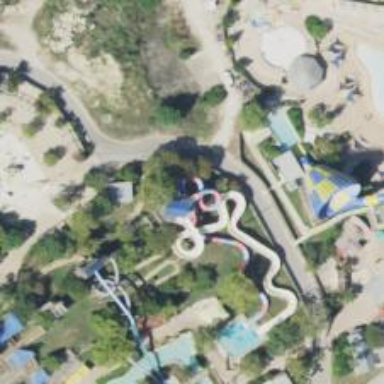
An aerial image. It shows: Water slide attraction.